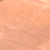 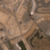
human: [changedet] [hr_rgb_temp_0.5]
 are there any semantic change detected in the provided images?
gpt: Desert left the place to urbanization.